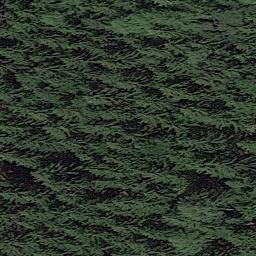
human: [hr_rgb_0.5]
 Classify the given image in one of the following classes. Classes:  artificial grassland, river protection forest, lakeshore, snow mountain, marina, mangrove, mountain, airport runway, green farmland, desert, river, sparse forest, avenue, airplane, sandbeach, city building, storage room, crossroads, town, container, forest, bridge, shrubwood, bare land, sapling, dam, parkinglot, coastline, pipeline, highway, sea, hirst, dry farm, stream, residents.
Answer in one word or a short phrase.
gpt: forest